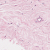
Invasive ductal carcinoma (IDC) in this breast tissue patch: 0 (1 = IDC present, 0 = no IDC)